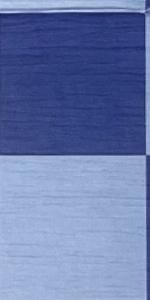
Label: Empty